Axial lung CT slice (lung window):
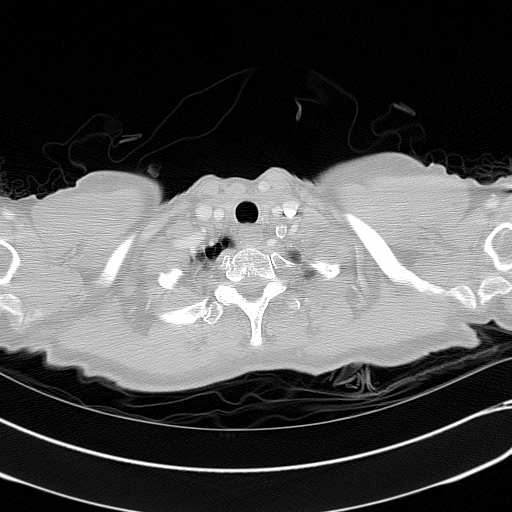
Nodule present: no